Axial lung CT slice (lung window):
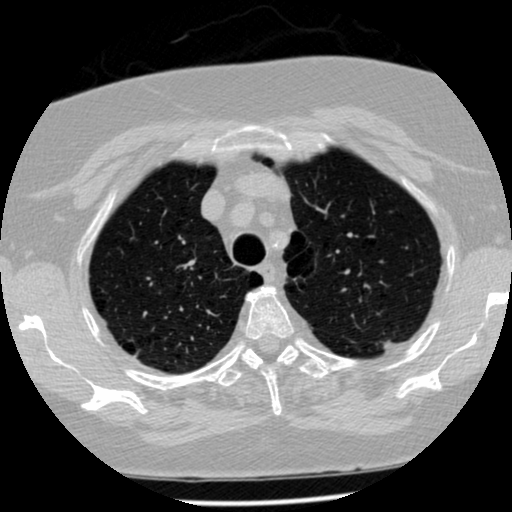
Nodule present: no